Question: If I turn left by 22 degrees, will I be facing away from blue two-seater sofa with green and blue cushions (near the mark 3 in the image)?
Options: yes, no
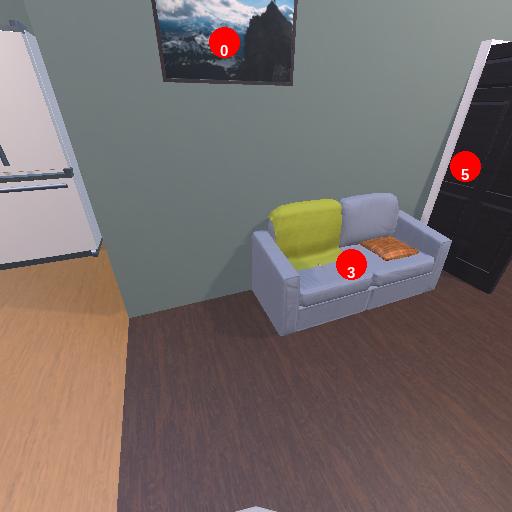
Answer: yes